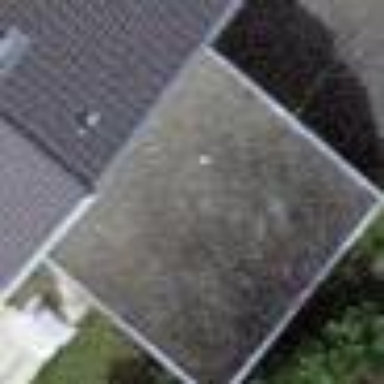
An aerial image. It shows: View of roof of building.